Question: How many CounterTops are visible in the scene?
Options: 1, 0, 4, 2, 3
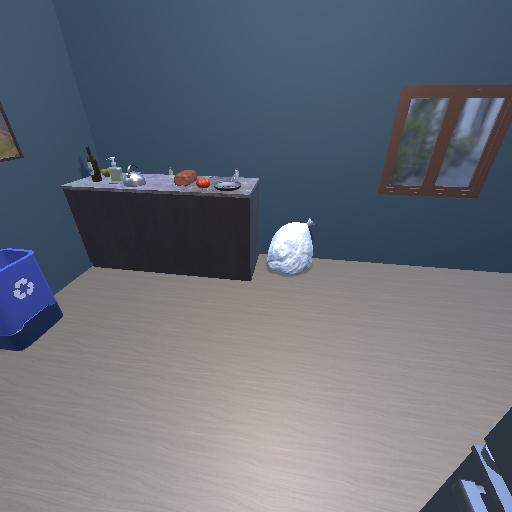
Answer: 1